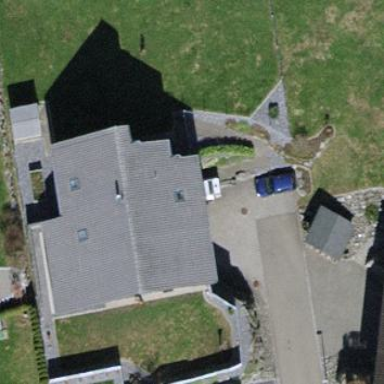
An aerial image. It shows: Simple and straightforward house.